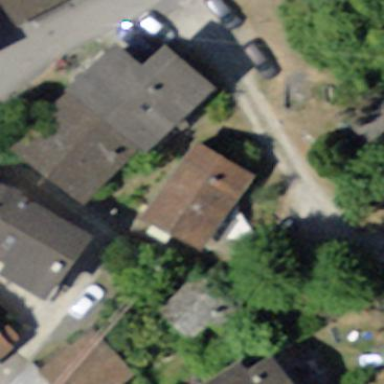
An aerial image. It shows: Simple house.